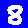
Digit: 8